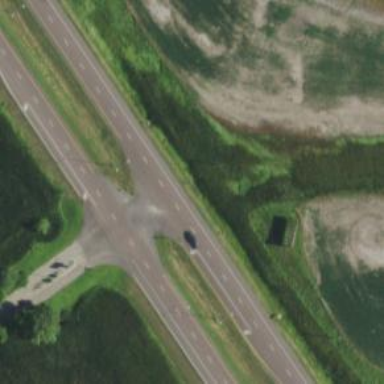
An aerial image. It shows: This image shows trunk highway that functions as expressway.